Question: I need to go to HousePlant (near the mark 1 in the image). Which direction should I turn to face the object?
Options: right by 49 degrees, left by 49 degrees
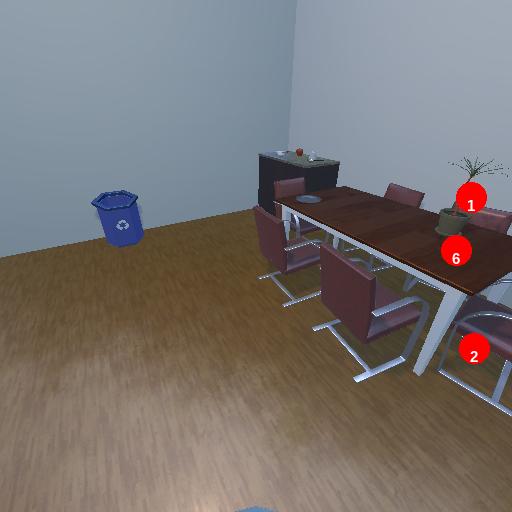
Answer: right by 49 degrees